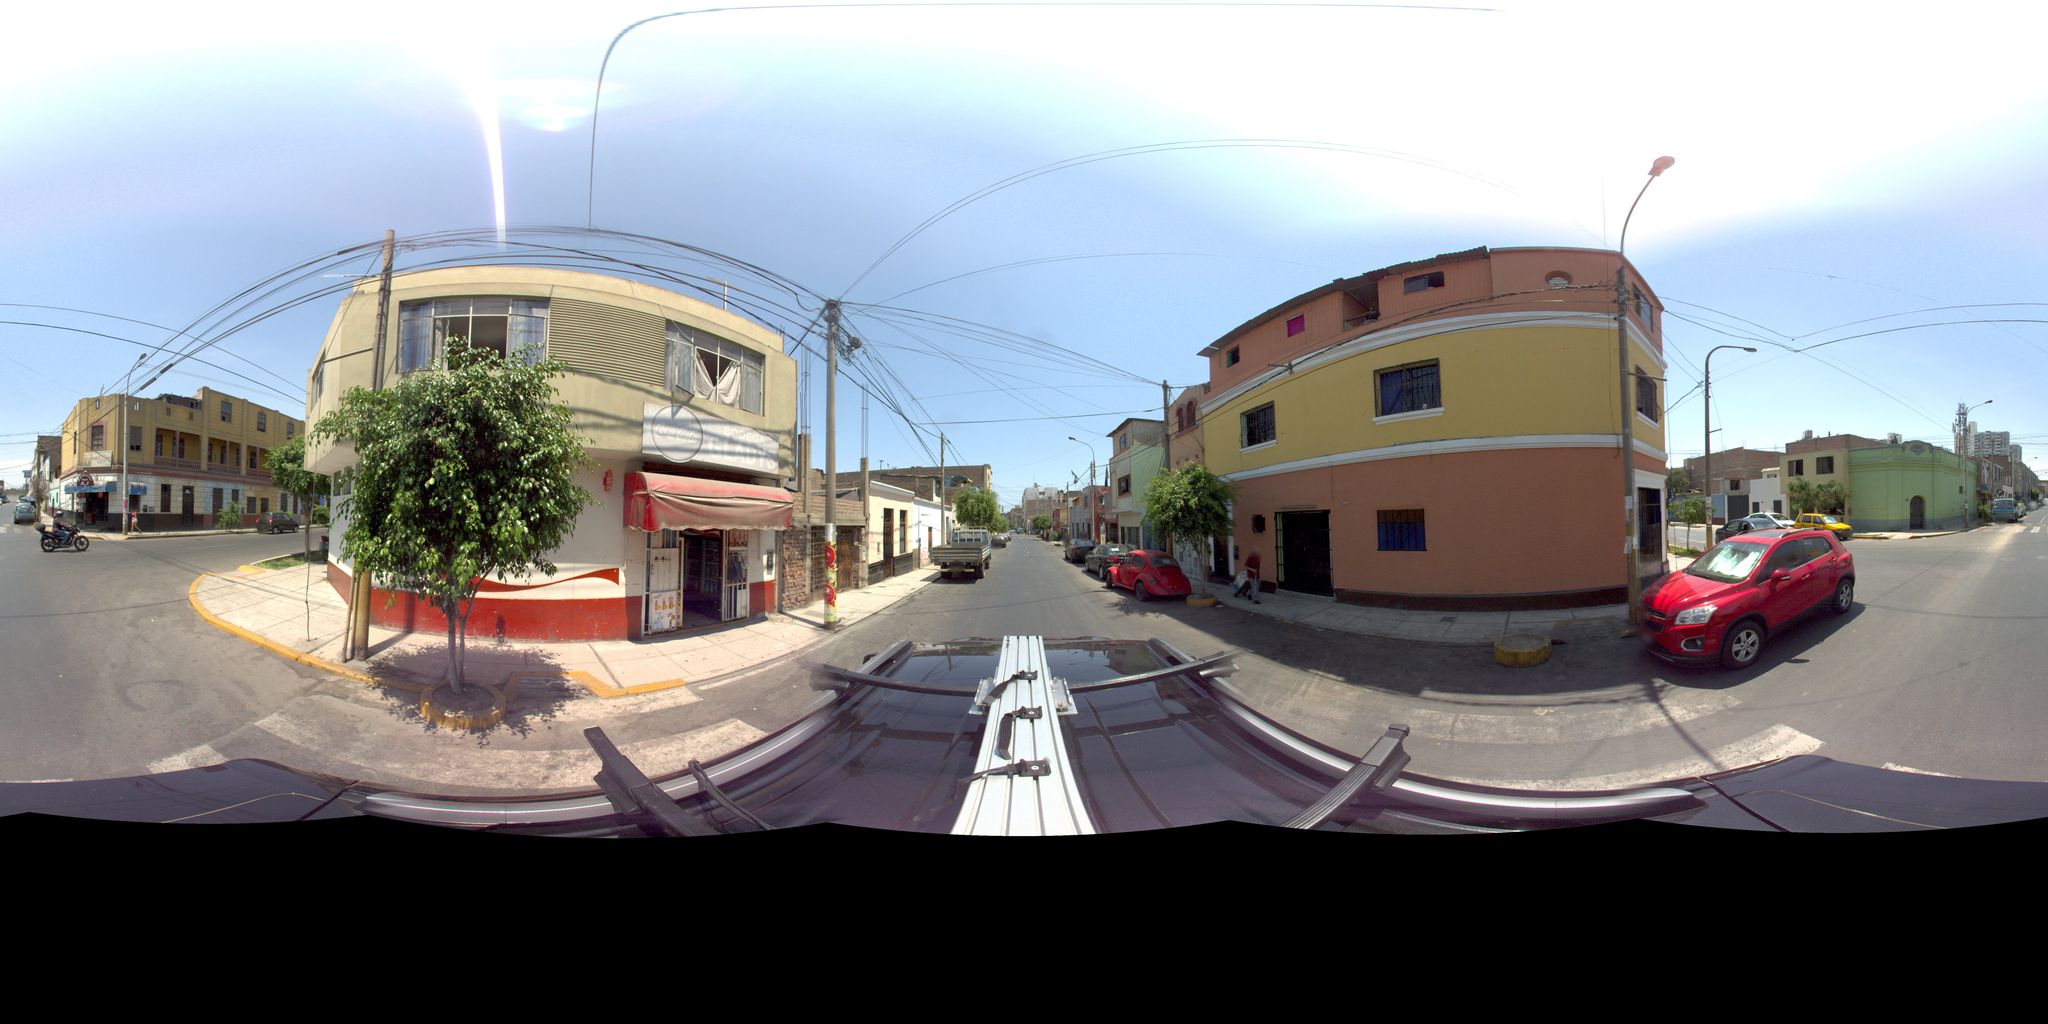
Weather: clear
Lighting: day
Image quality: good
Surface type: driving surface
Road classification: residential
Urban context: urban centre
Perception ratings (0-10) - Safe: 0.79, Lively: 9.49, Beautiful: 4.84, Boring: 2.31, Depressing: 5.36, Wealthy: 1.66